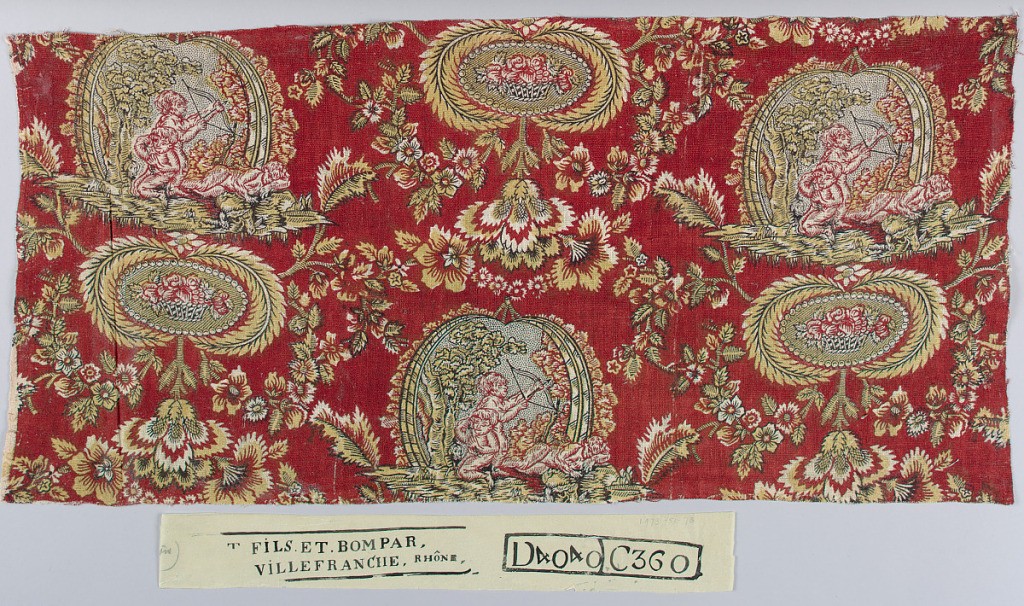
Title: Fragment
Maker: Fils et Bompar
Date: early 19th century
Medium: cotton Technique: block printed on plain weave
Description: Half-drop repeat of a scene of three children with a bow and arrow suspended from floral pendants.